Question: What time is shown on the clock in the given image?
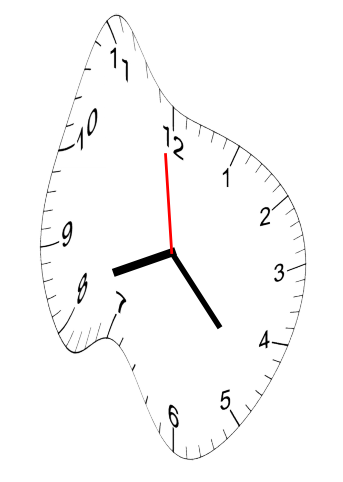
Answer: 08:22:59